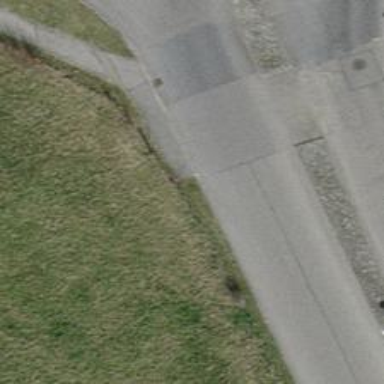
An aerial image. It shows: Kerb barrier.